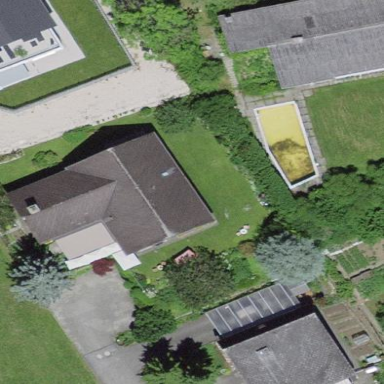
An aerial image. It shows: Residential building.